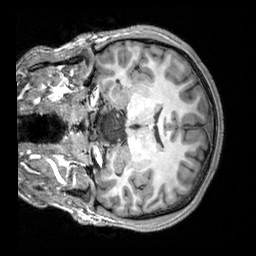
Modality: T1w
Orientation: coronal
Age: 22
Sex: male
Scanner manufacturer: siemens
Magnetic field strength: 3 T
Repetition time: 2.3 s
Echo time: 0.00303 s